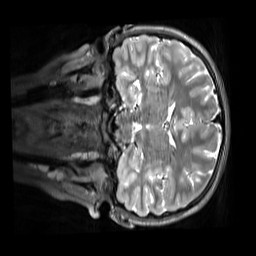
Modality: T2w
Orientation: coronal
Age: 9
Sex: male
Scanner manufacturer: siemens
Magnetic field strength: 3 T
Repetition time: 3.2 s
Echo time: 0.408 s